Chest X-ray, AP view. Patient: 22 years old, sex M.
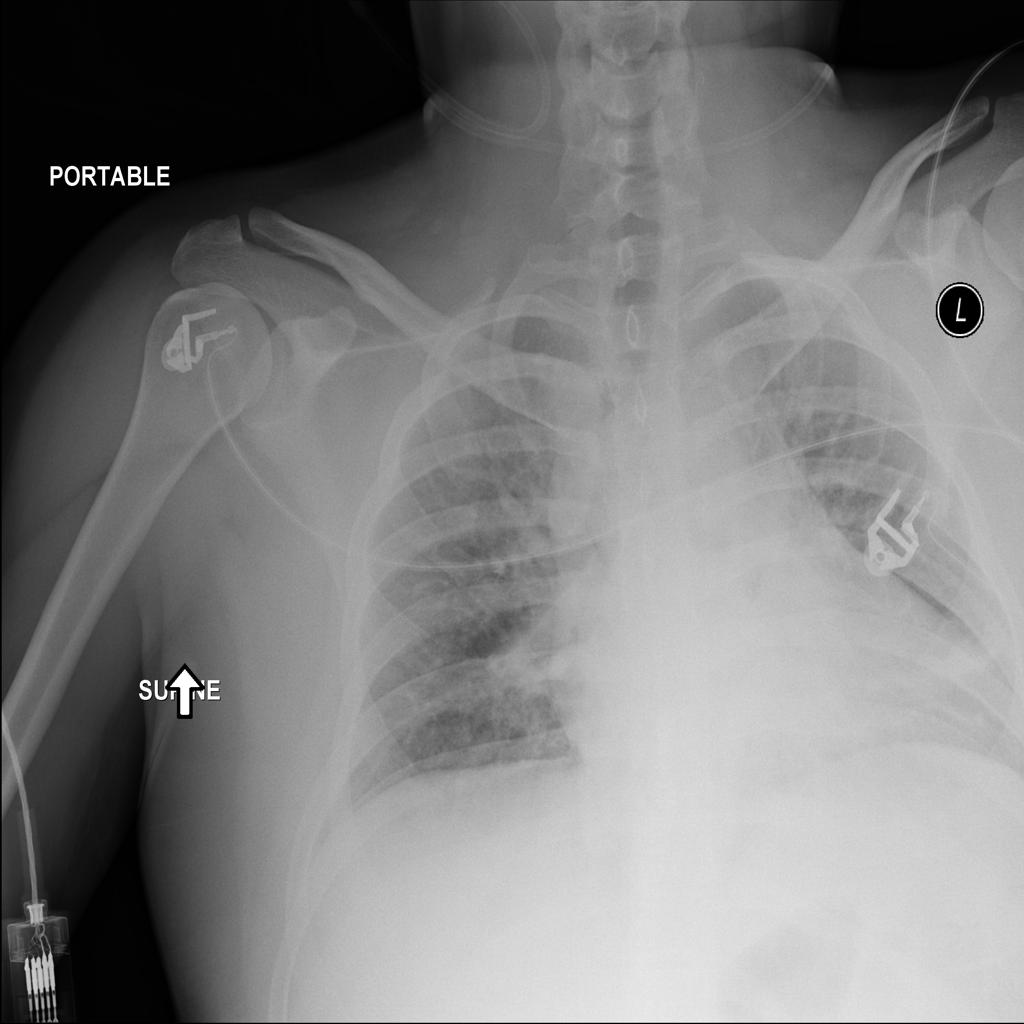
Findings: Infiltration